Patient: sex M, age 38
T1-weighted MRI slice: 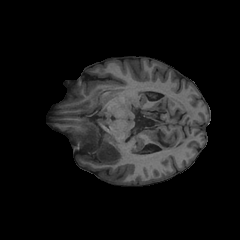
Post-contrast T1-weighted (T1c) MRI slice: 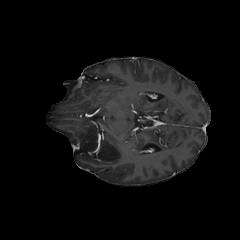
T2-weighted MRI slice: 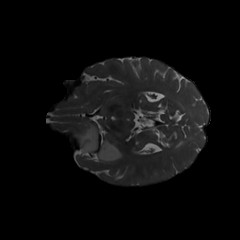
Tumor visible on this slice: yes
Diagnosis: Astrocytoma, IDH-mutant
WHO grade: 3